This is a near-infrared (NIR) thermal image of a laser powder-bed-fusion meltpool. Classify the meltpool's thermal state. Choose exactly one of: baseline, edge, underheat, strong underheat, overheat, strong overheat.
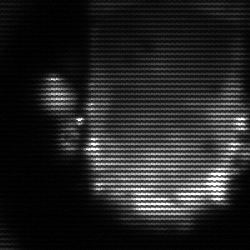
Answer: baseline